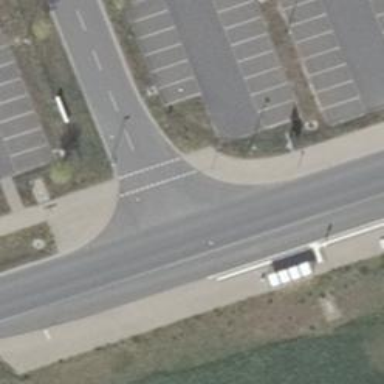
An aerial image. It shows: Parking aisle with asphalt surface. The area has sidewalks on both sides.